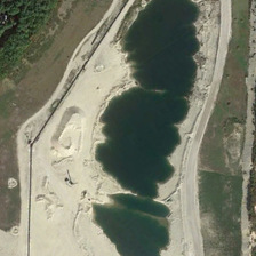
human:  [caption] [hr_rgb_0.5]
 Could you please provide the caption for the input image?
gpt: The pond is surrounded by white sand.

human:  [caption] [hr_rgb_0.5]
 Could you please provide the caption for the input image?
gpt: The pond is dry because the bed is up.

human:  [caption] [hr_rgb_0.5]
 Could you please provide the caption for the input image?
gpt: The rich lake is surrounded by white sand.

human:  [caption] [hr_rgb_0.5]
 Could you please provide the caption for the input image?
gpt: The curly pond is surrounded by white sand.

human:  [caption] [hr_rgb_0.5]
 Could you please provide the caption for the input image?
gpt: The pond dried up and the bed came out.